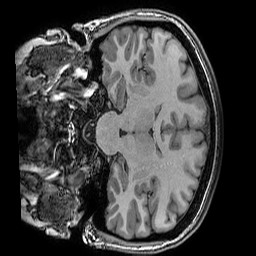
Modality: T1w
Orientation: coronal
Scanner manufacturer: ge
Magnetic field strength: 3 T
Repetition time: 0.007 s
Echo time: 0.00342 s